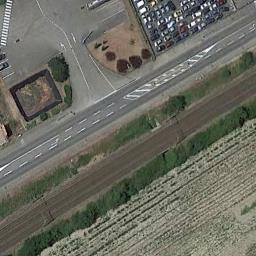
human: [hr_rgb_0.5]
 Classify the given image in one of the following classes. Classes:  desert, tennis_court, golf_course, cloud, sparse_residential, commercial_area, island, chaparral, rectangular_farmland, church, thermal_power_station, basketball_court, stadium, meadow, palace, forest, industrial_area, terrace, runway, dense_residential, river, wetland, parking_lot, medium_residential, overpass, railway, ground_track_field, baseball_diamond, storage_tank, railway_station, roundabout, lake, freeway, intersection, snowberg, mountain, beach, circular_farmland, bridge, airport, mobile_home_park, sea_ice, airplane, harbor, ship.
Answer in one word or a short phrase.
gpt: railway